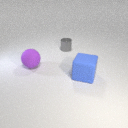
large purple rubber sphere to the left of small gray metal cylinder